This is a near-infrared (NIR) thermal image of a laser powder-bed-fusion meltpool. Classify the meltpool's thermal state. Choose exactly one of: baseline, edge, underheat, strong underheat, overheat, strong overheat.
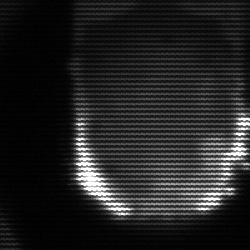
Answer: baseline